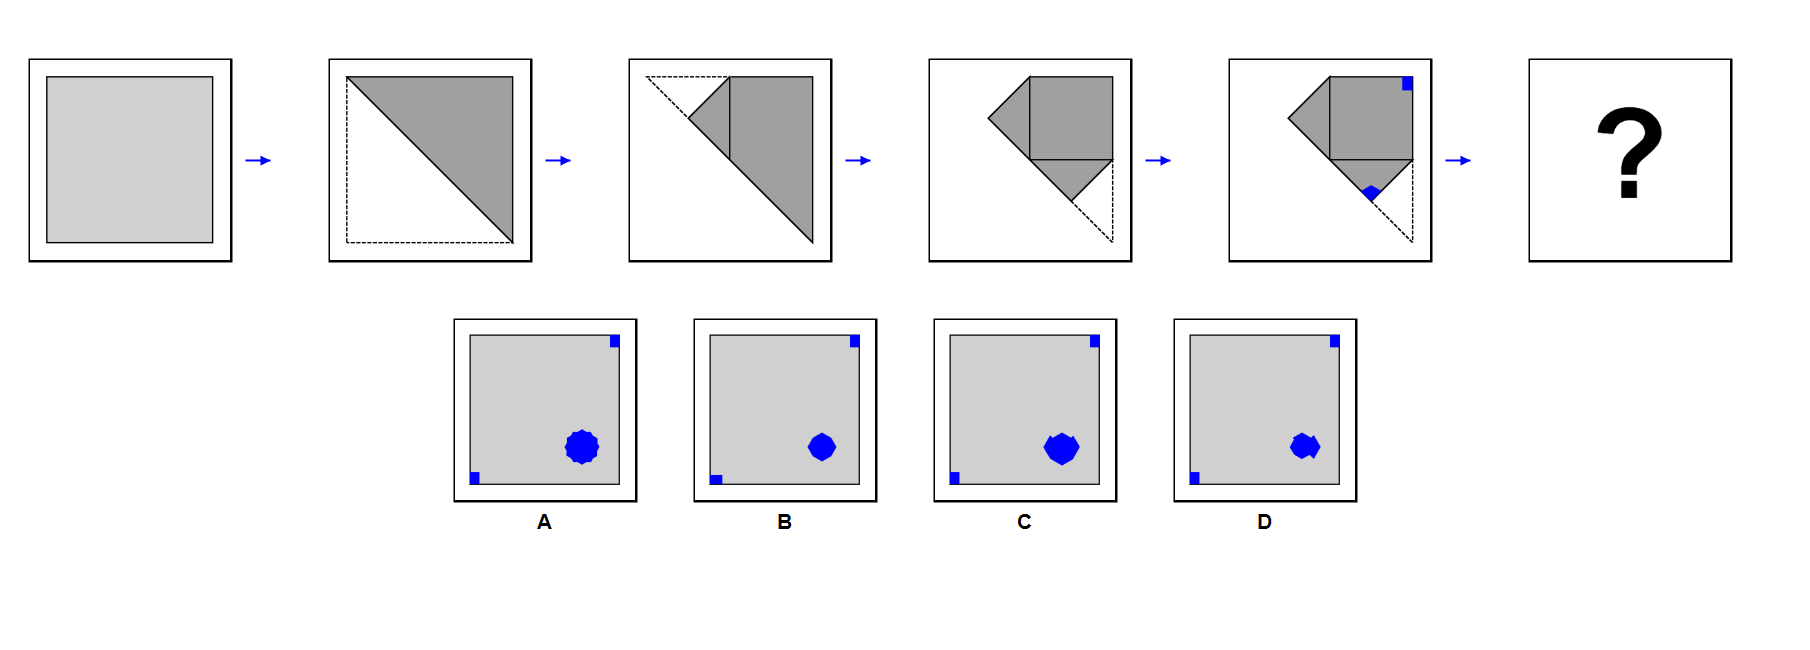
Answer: B